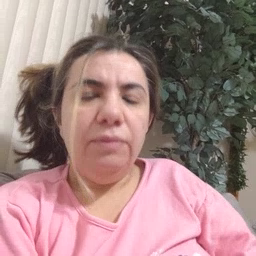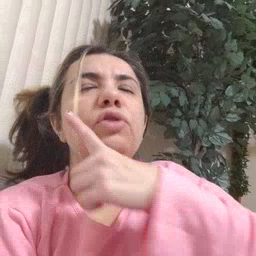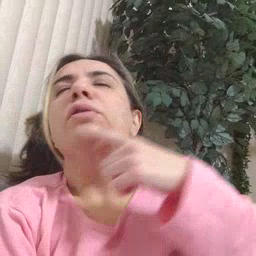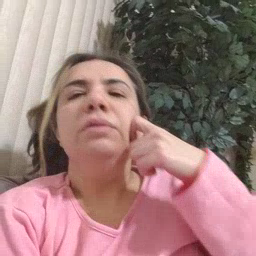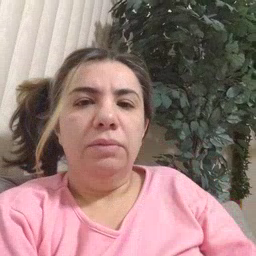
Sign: dryer